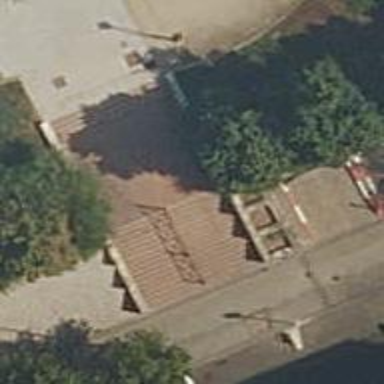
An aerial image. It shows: Steps made of paving stones.